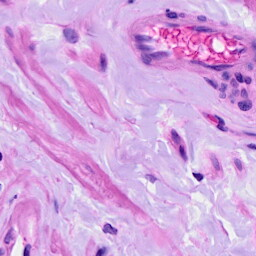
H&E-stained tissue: Ovarian